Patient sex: F
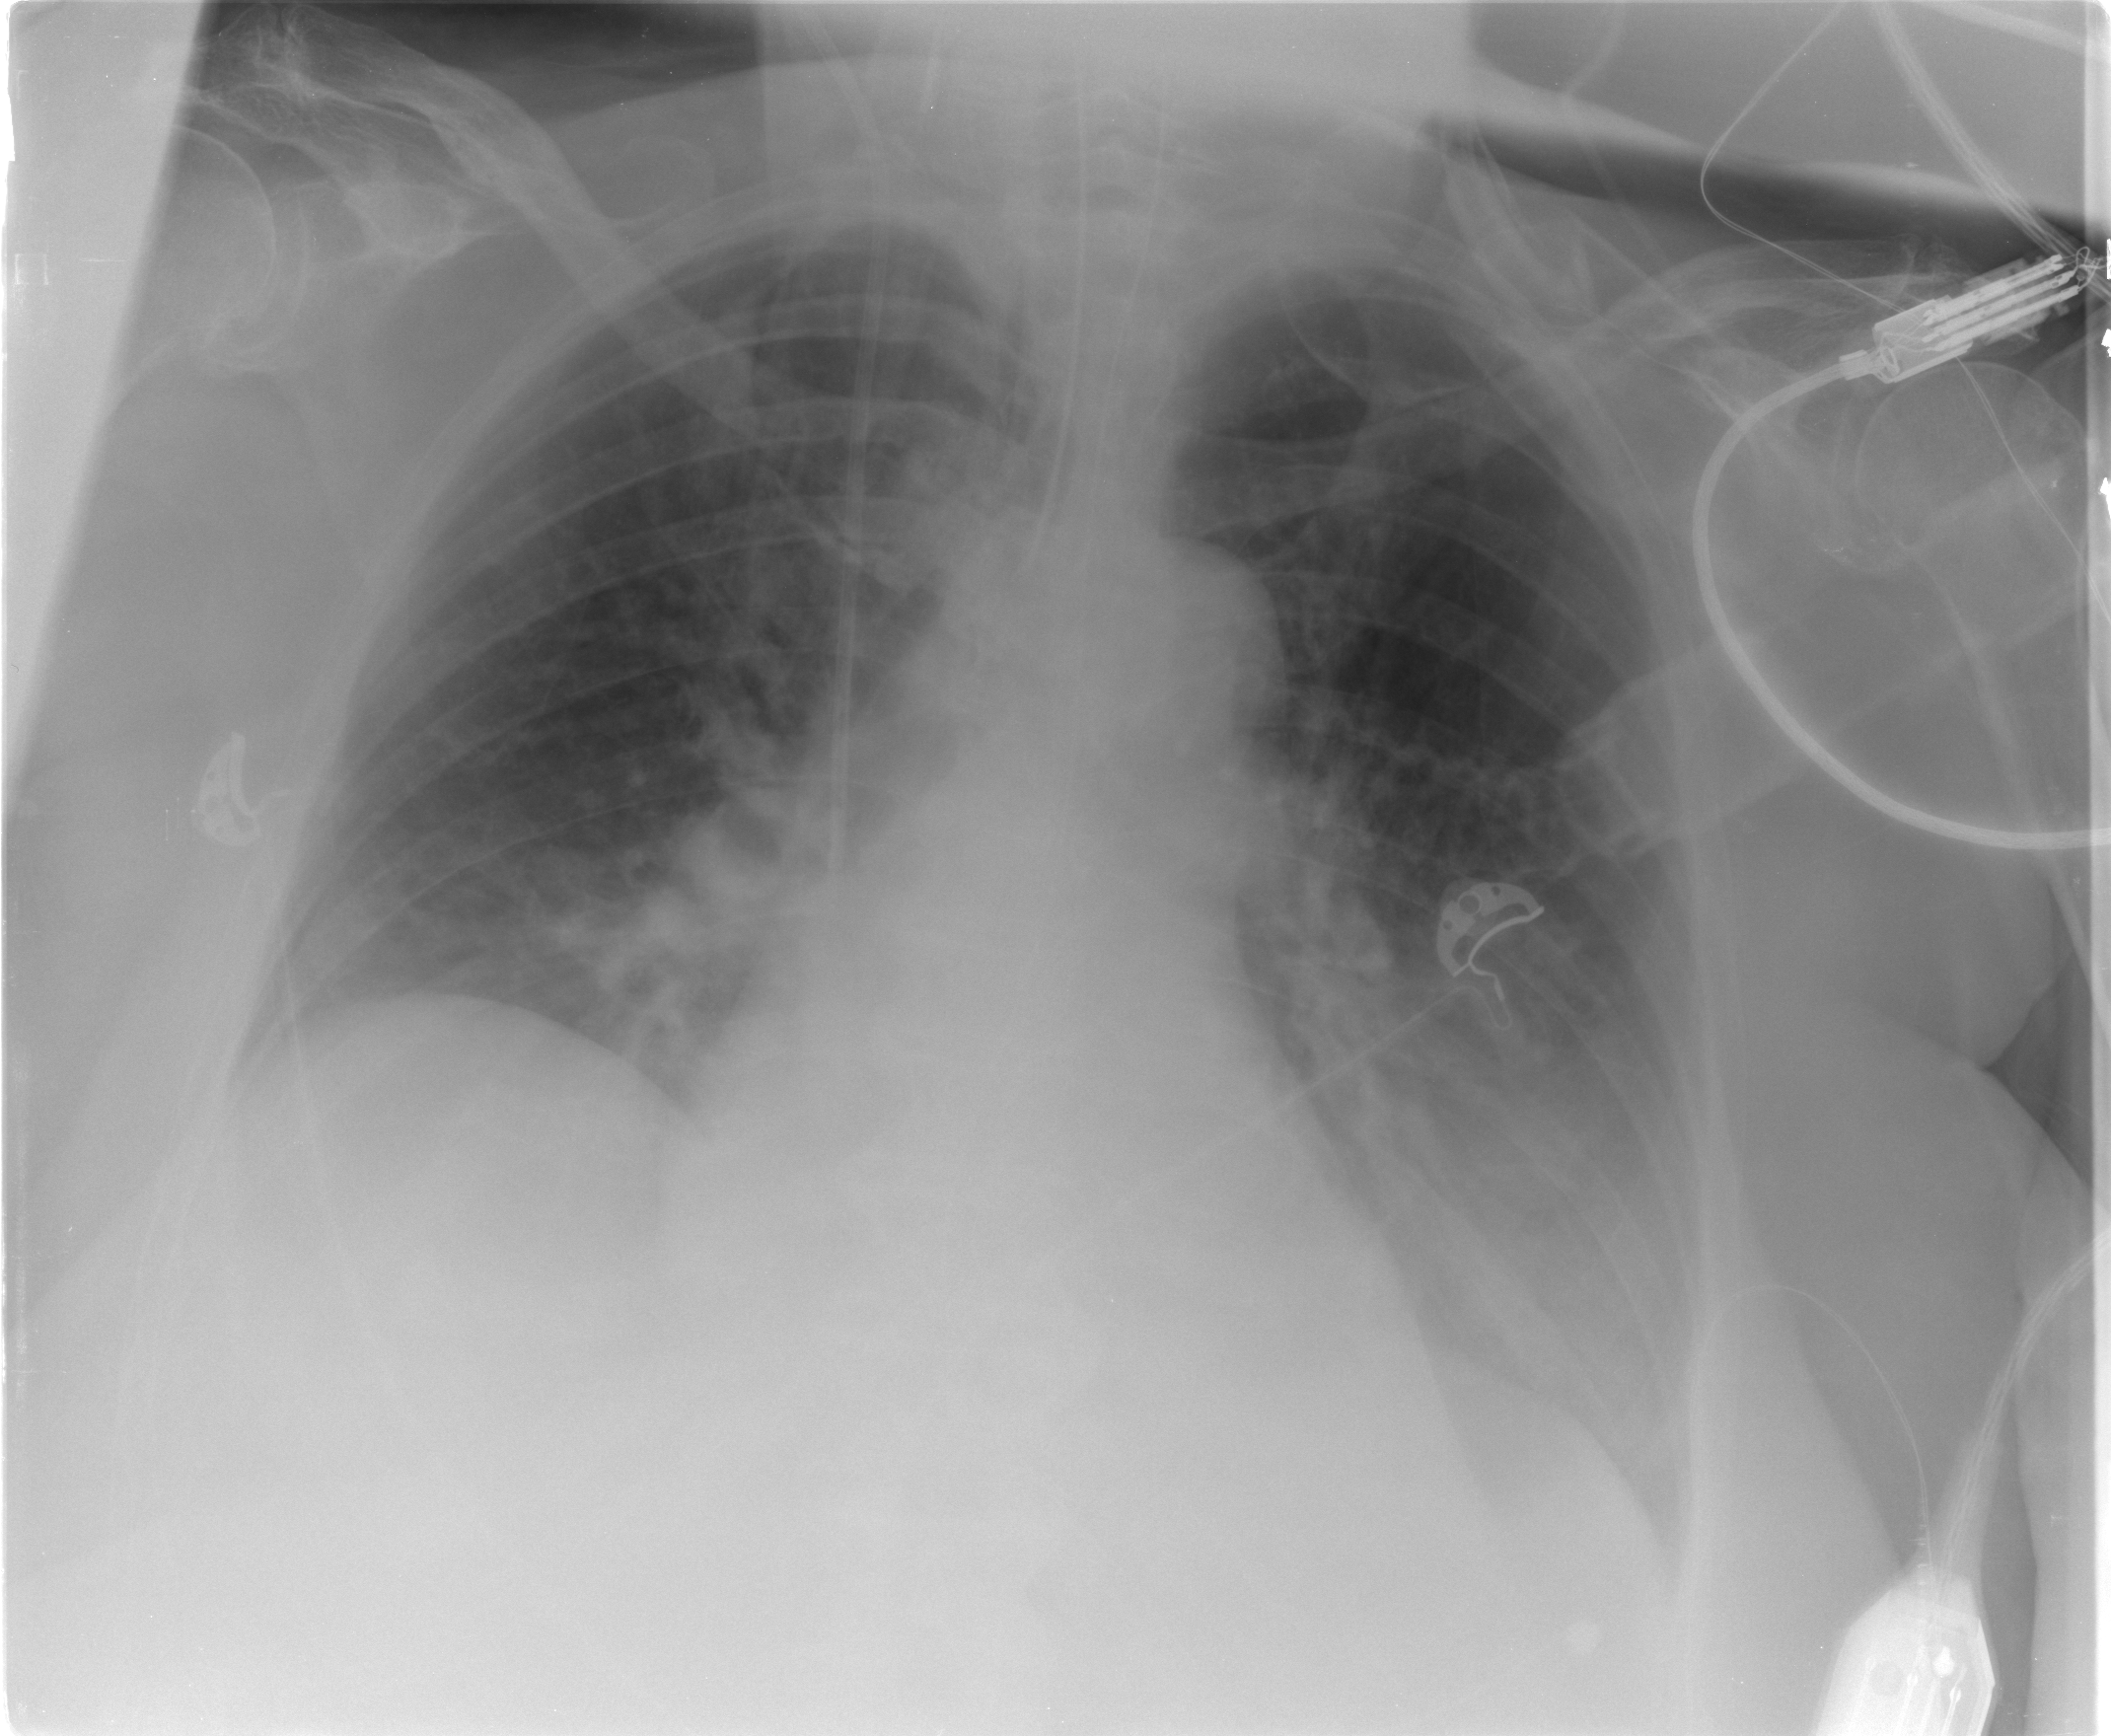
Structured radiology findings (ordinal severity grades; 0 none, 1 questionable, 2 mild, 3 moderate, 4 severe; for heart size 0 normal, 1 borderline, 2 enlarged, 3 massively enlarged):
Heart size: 0
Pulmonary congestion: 2
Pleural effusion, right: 1
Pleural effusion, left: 2
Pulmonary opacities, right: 0
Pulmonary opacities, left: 0
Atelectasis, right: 2
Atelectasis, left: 2